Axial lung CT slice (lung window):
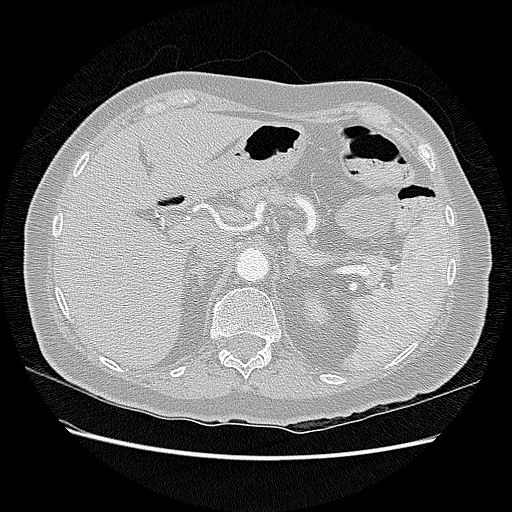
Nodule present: no